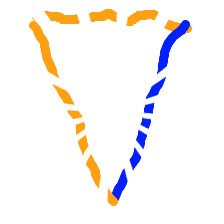
Shape: triangle